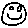
Label: smiley face